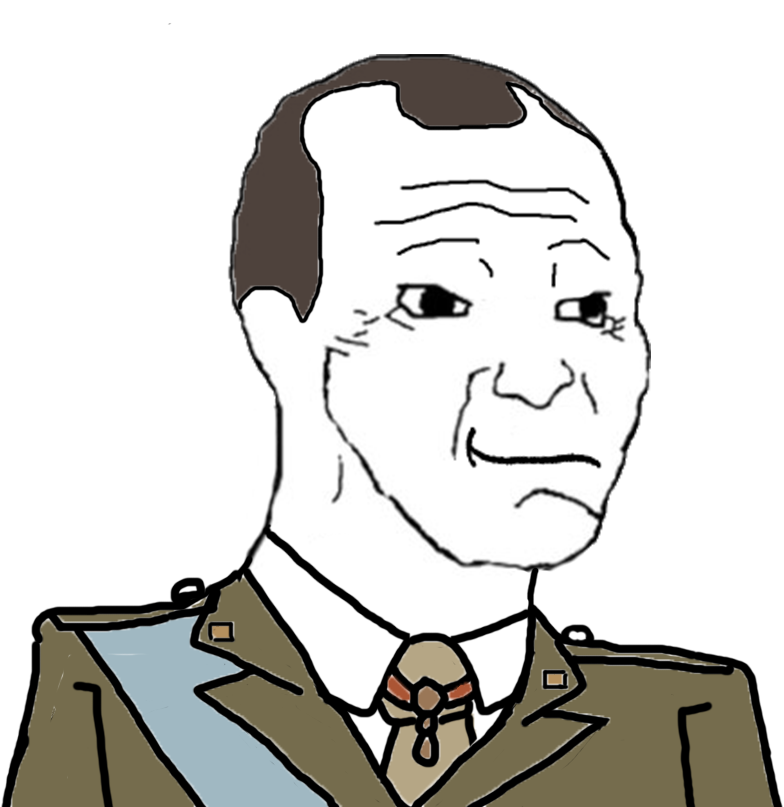
Label: 5_Hooker